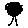
Label: tree